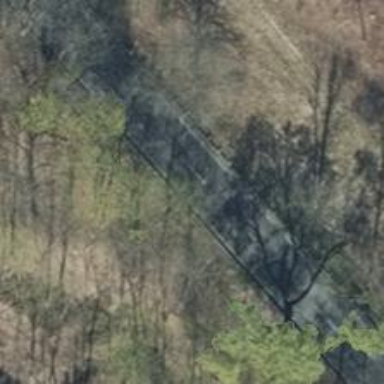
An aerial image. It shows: Row of deciduous broadleaved trees.